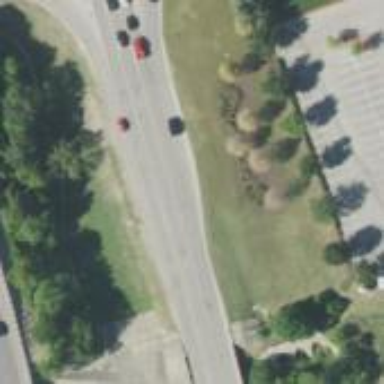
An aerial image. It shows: Secondary road with asphalt surface and frontage road.